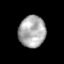
Tissue: prostate
Cell type: T cells
Senescence score: 0.2584
Nuclear area (px): 832
Mean DAPI intensity: 171.409